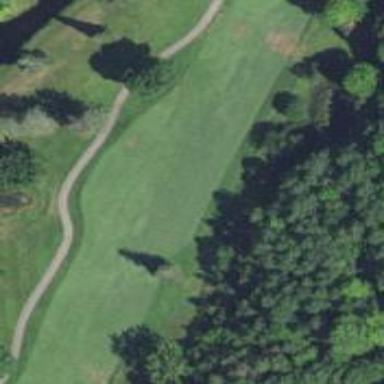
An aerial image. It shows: Golf hole.